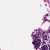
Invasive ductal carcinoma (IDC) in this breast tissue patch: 0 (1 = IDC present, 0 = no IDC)